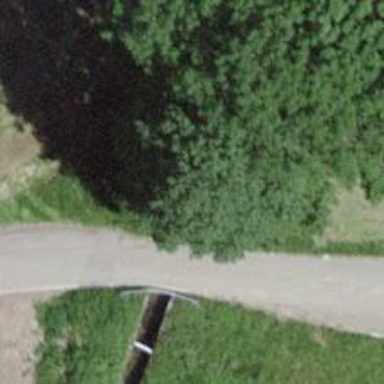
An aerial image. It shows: Culvert tunnel passing through ditch.